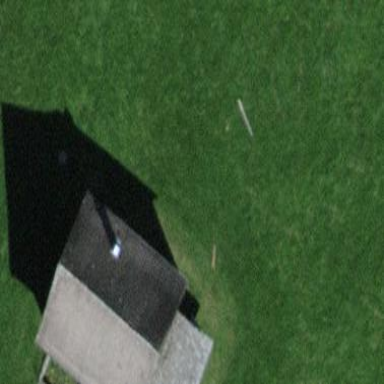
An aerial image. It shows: Shed.